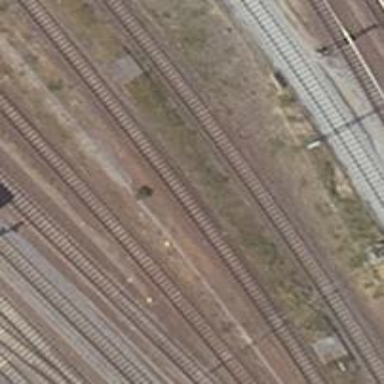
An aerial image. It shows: Rail siding with electrified contact lines for trains.